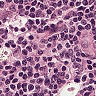
Metastatic tissue present: no